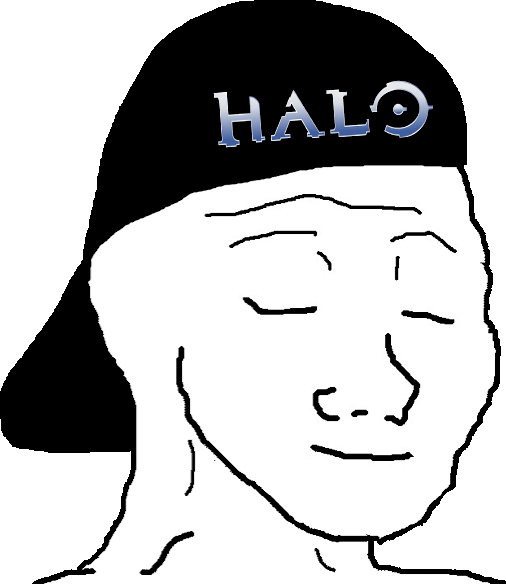
Label: 5_Bloomer